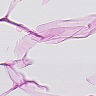
Metastatic tissue present: no